Field crop: maize
Growth stage: 2
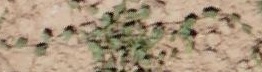
Species: convolvulus